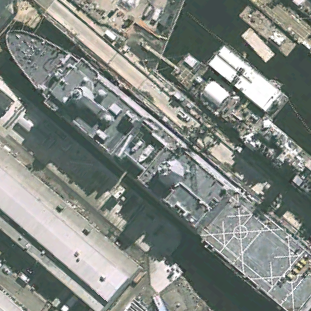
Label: combat